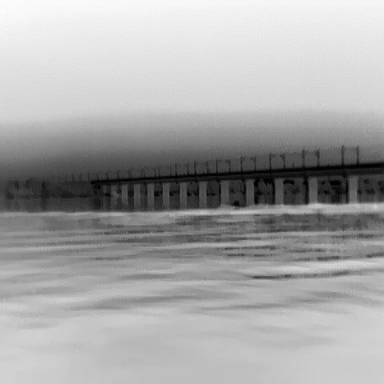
There is a canoe in the infrared image.